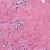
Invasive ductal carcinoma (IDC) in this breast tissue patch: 0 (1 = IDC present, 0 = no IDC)